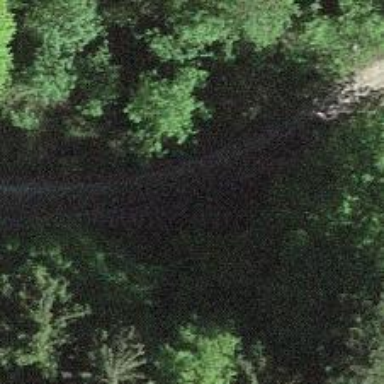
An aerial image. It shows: Unpaved track road.